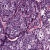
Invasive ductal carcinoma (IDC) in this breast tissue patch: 0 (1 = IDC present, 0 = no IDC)